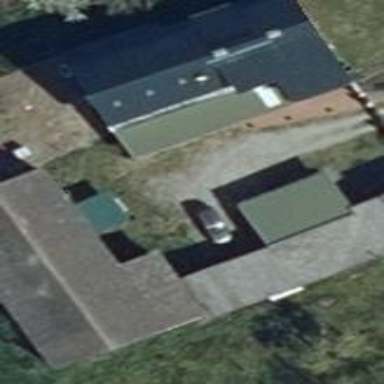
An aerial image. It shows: Detached building with gabled roof.